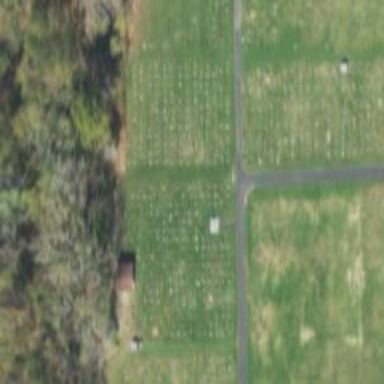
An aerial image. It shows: Cemetery.